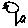
Label: bird